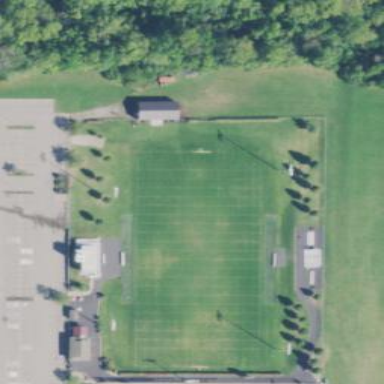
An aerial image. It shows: American football pitch.